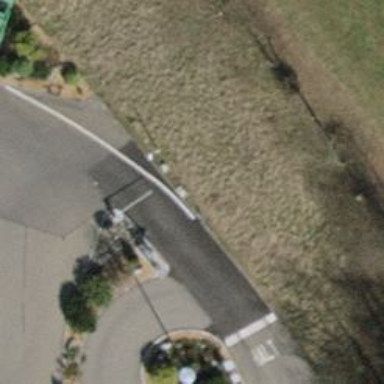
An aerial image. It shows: Lift gate barrier.